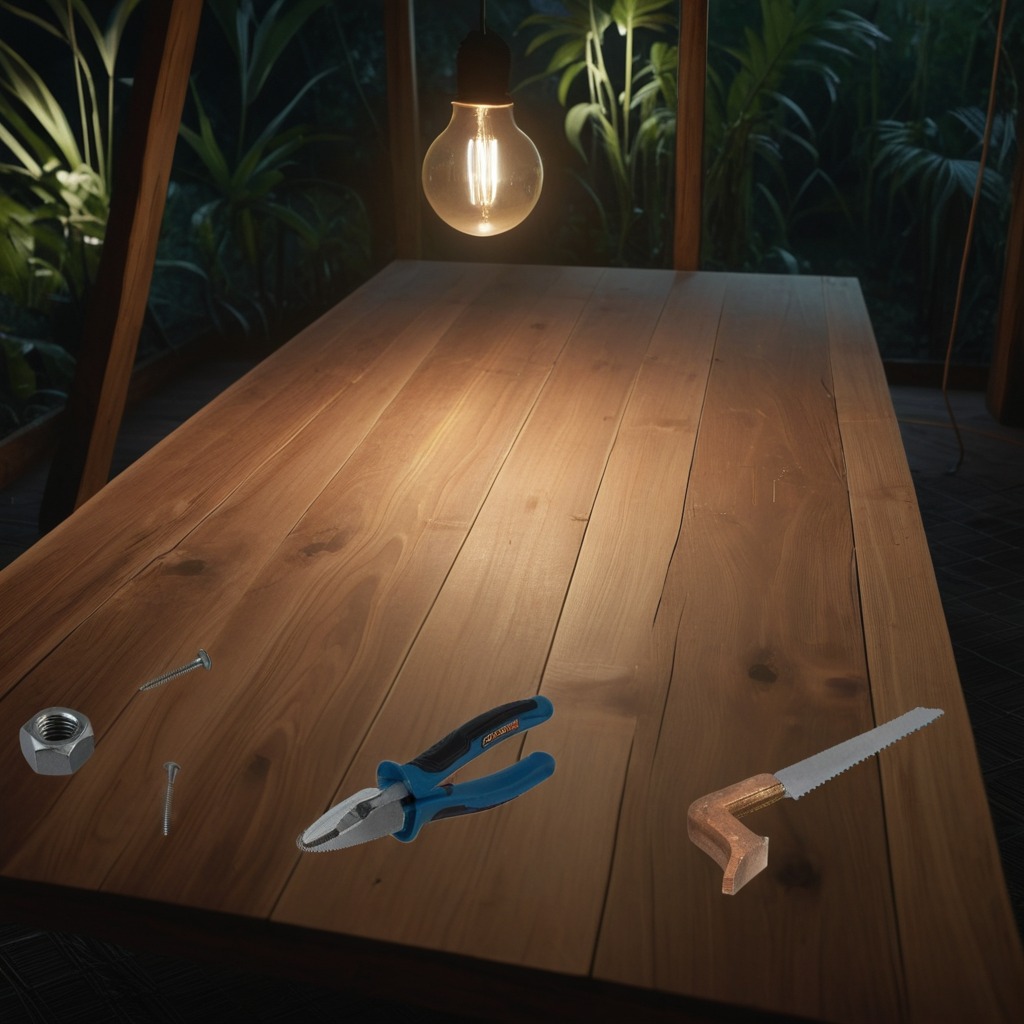
A metal machine screw, an iron nail, pliers, a handheld metal saw, and a metal nut are lying on the wooden table inside a jungle field workshop tent at night.